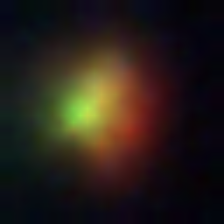
Taxon: NanoPlankton
Group: Other